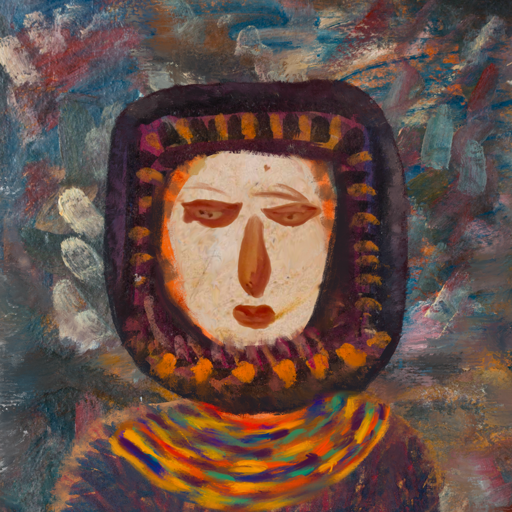
Background: Boggyland, Head And Neck Front: Rupkatha, Face Front: Pious_Lady, Bust: In_The_Sun, Hair Front: Doll, Head Accessory: Blank, Second Necklace: An_Impression_2, Necklace: Blank, Baby: Blank